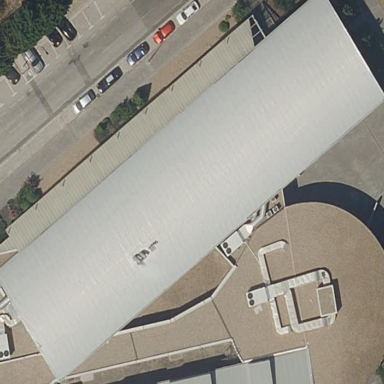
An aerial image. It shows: Part of building with round grey roof. It is associated with university.